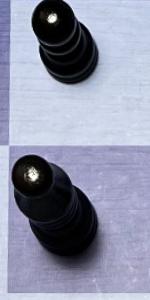
Label: Bishop_Black